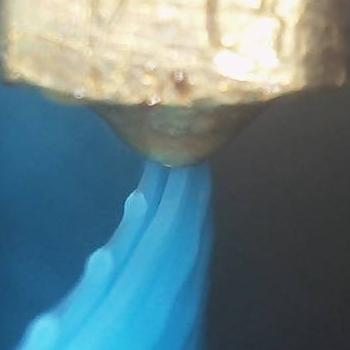
Flow rate: 42%